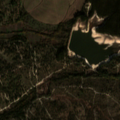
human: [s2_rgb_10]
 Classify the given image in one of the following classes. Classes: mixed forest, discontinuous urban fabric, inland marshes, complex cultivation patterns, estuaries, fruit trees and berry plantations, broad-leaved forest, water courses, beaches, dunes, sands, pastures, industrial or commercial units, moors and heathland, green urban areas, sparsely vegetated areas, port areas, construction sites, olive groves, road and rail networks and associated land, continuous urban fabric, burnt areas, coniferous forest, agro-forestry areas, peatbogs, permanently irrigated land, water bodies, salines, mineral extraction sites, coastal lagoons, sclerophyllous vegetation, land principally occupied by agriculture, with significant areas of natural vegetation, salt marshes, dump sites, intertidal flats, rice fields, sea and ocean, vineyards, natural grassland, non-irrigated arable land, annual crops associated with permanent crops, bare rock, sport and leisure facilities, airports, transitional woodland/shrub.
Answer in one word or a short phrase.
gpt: permanently irrigated land, pastures, agro-forestry areas, broad-leaved forest, transitional woodland/shrub, water bodies